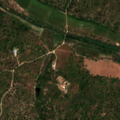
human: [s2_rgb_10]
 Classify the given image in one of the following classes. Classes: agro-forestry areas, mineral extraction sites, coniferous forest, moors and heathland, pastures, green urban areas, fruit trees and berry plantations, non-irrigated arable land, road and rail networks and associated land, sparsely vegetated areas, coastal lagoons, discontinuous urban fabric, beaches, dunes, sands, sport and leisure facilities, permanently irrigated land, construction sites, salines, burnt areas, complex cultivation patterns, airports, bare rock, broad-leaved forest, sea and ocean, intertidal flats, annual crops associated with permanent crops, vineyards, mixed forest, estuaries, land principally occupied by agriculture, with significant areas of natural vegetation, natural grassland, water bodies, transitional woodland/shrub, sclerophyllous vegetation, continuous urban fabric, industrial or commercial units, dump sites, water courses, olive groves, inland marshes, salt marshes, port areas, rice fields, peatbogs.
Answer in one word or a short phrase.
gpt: non-irrigated arable land, broad-leaved forest, coniferous forest